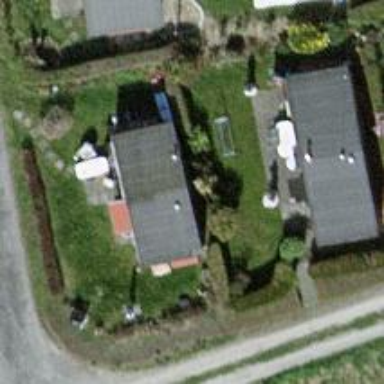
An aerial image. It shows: Static caravan building.